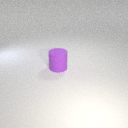
large purple rubber cylinder